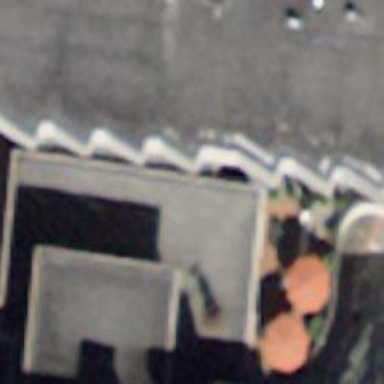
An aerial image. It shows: Hotel.